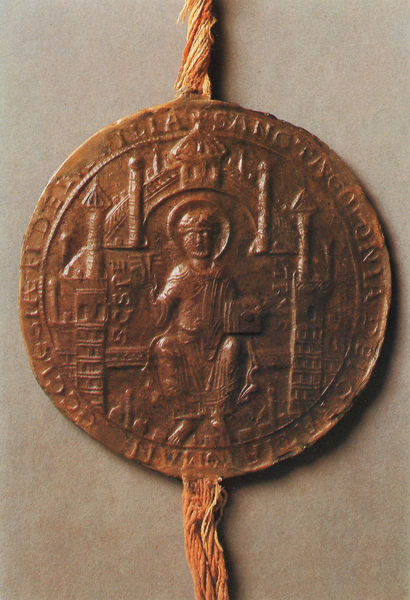
Titel: Siegel der Stadt Köln
Institution: Köln, Historisches Archiv
Schlagwörter: mann, gelb, sitzen, stadt, braun, fenster, orange, band, kirche, strick, kreis, rund, relief, schrift, sitz, kette, kuppel, könig, thron, faden, bronze, buch, burg, medaillon, türme, scheibe, kupfer, text, heiligenschein, medallion, nimbus, christus, mittelalter, siegel, textil, guss, bronzeguss, münze, latein, konstantin